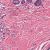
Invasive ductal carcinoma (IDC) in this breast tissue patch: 1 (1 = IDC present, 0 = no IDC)